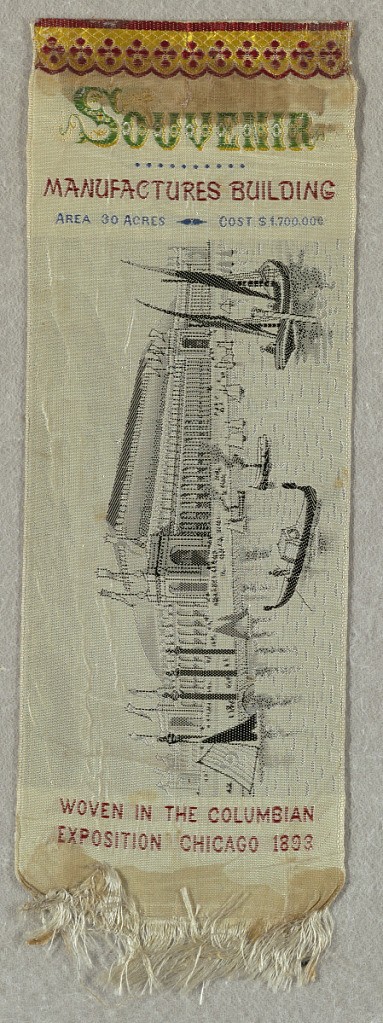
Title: Souvenir picture
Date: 1893
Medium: silk Technique: jacquard woven
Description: Picture of the Manufactures Building, river and boats at the Columbian Exposition.
Woven at the ends, "Souvenir / Manufactures Building / Area 30 acres - cost $1,700,000"  "Woven in the Columbian / Exposition Chicago 1893"